Question:
in d) example image is showing stack after function push(pop()*pop()) that is used on state that is shown in picture c). can someone explain to me why is number 2,5 still there? and how that push pop pop function works?
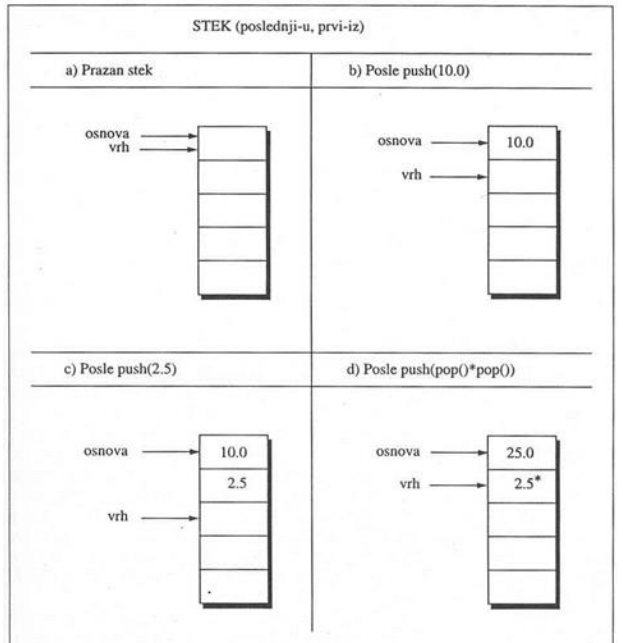
Answer: I'm pretty sure (without knowing what's written) that what the picture illustrates is that there's no need to "physically remove" the 2.5 from the stack, but that only the stack head pointer ("vrh"?) is adjusted. Whenever something new is pushed onto the stack, the 2.5 will simply be overwritten.
Probably, the reason 2.5 is "starred" is precisely to indicate that, while it's there, it no longer matters for the purpose of any operations on the stack. Technically, the 10 wasn't removed by its corresponding 'pop' call either, but was simply overwritten when the 25 was 'push'ed.
Of course, this only illustrates the details of a particular implementation of a stack structure. It would be just as valid for an implementation to purge the 2.5 -- the user of the implementation would have no way to tell the difference anyway.